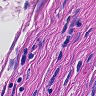
Metastatic tissue present: no